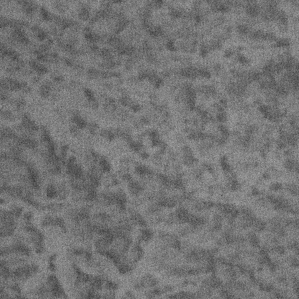
Label: frost